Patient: sex F, age 62
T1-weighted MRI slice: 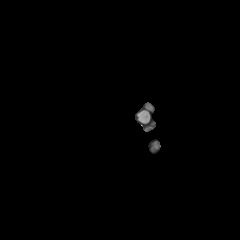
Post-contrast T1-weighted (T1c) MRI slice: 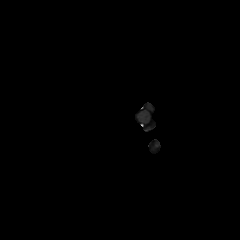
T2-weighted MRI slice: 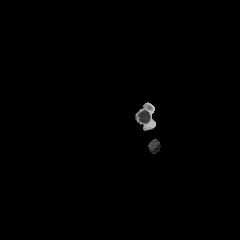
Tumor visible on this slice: no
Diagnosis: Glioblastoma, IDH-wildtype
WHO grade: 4